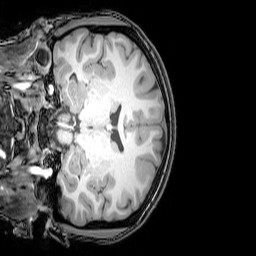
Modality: T1w
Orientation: coronal
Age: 22
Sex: female
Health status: healthy
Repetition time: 0.081 s
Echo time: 0.037 s